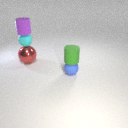
small purple rubber cylinder above large red metal sphere